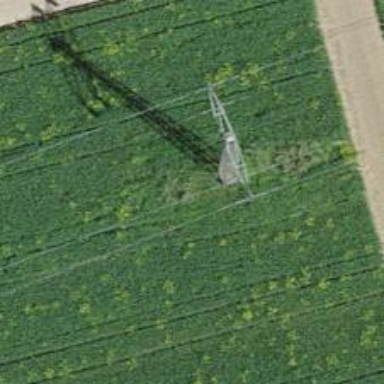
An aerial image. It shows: Power tower.